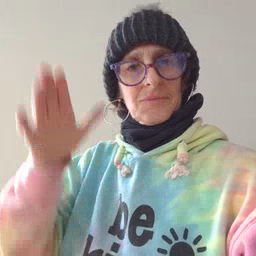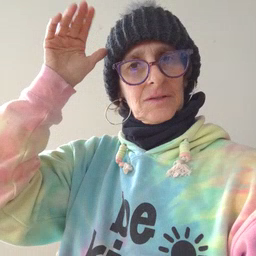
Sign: donkey